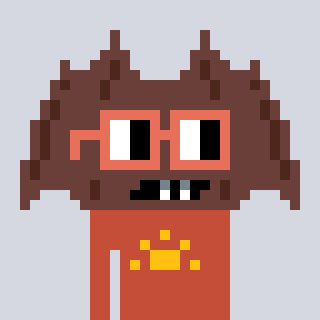
a pixel art character with square orange glasses, a bat-shaped head and a rust-colored body on a cool background